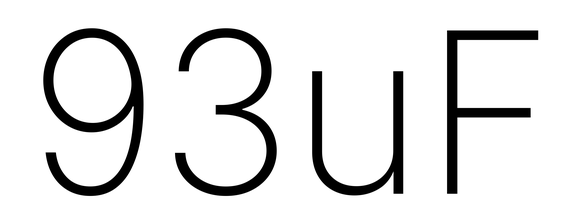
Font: Inter_ExtraLight